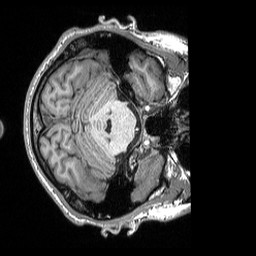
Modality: T1w
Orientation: axial
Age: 29
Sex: male
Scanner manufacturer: siemens
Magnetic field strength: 3 T
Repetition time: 2.3 s
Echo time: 0.00298 s